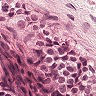
Metastatic tissue present: yes